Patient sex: M
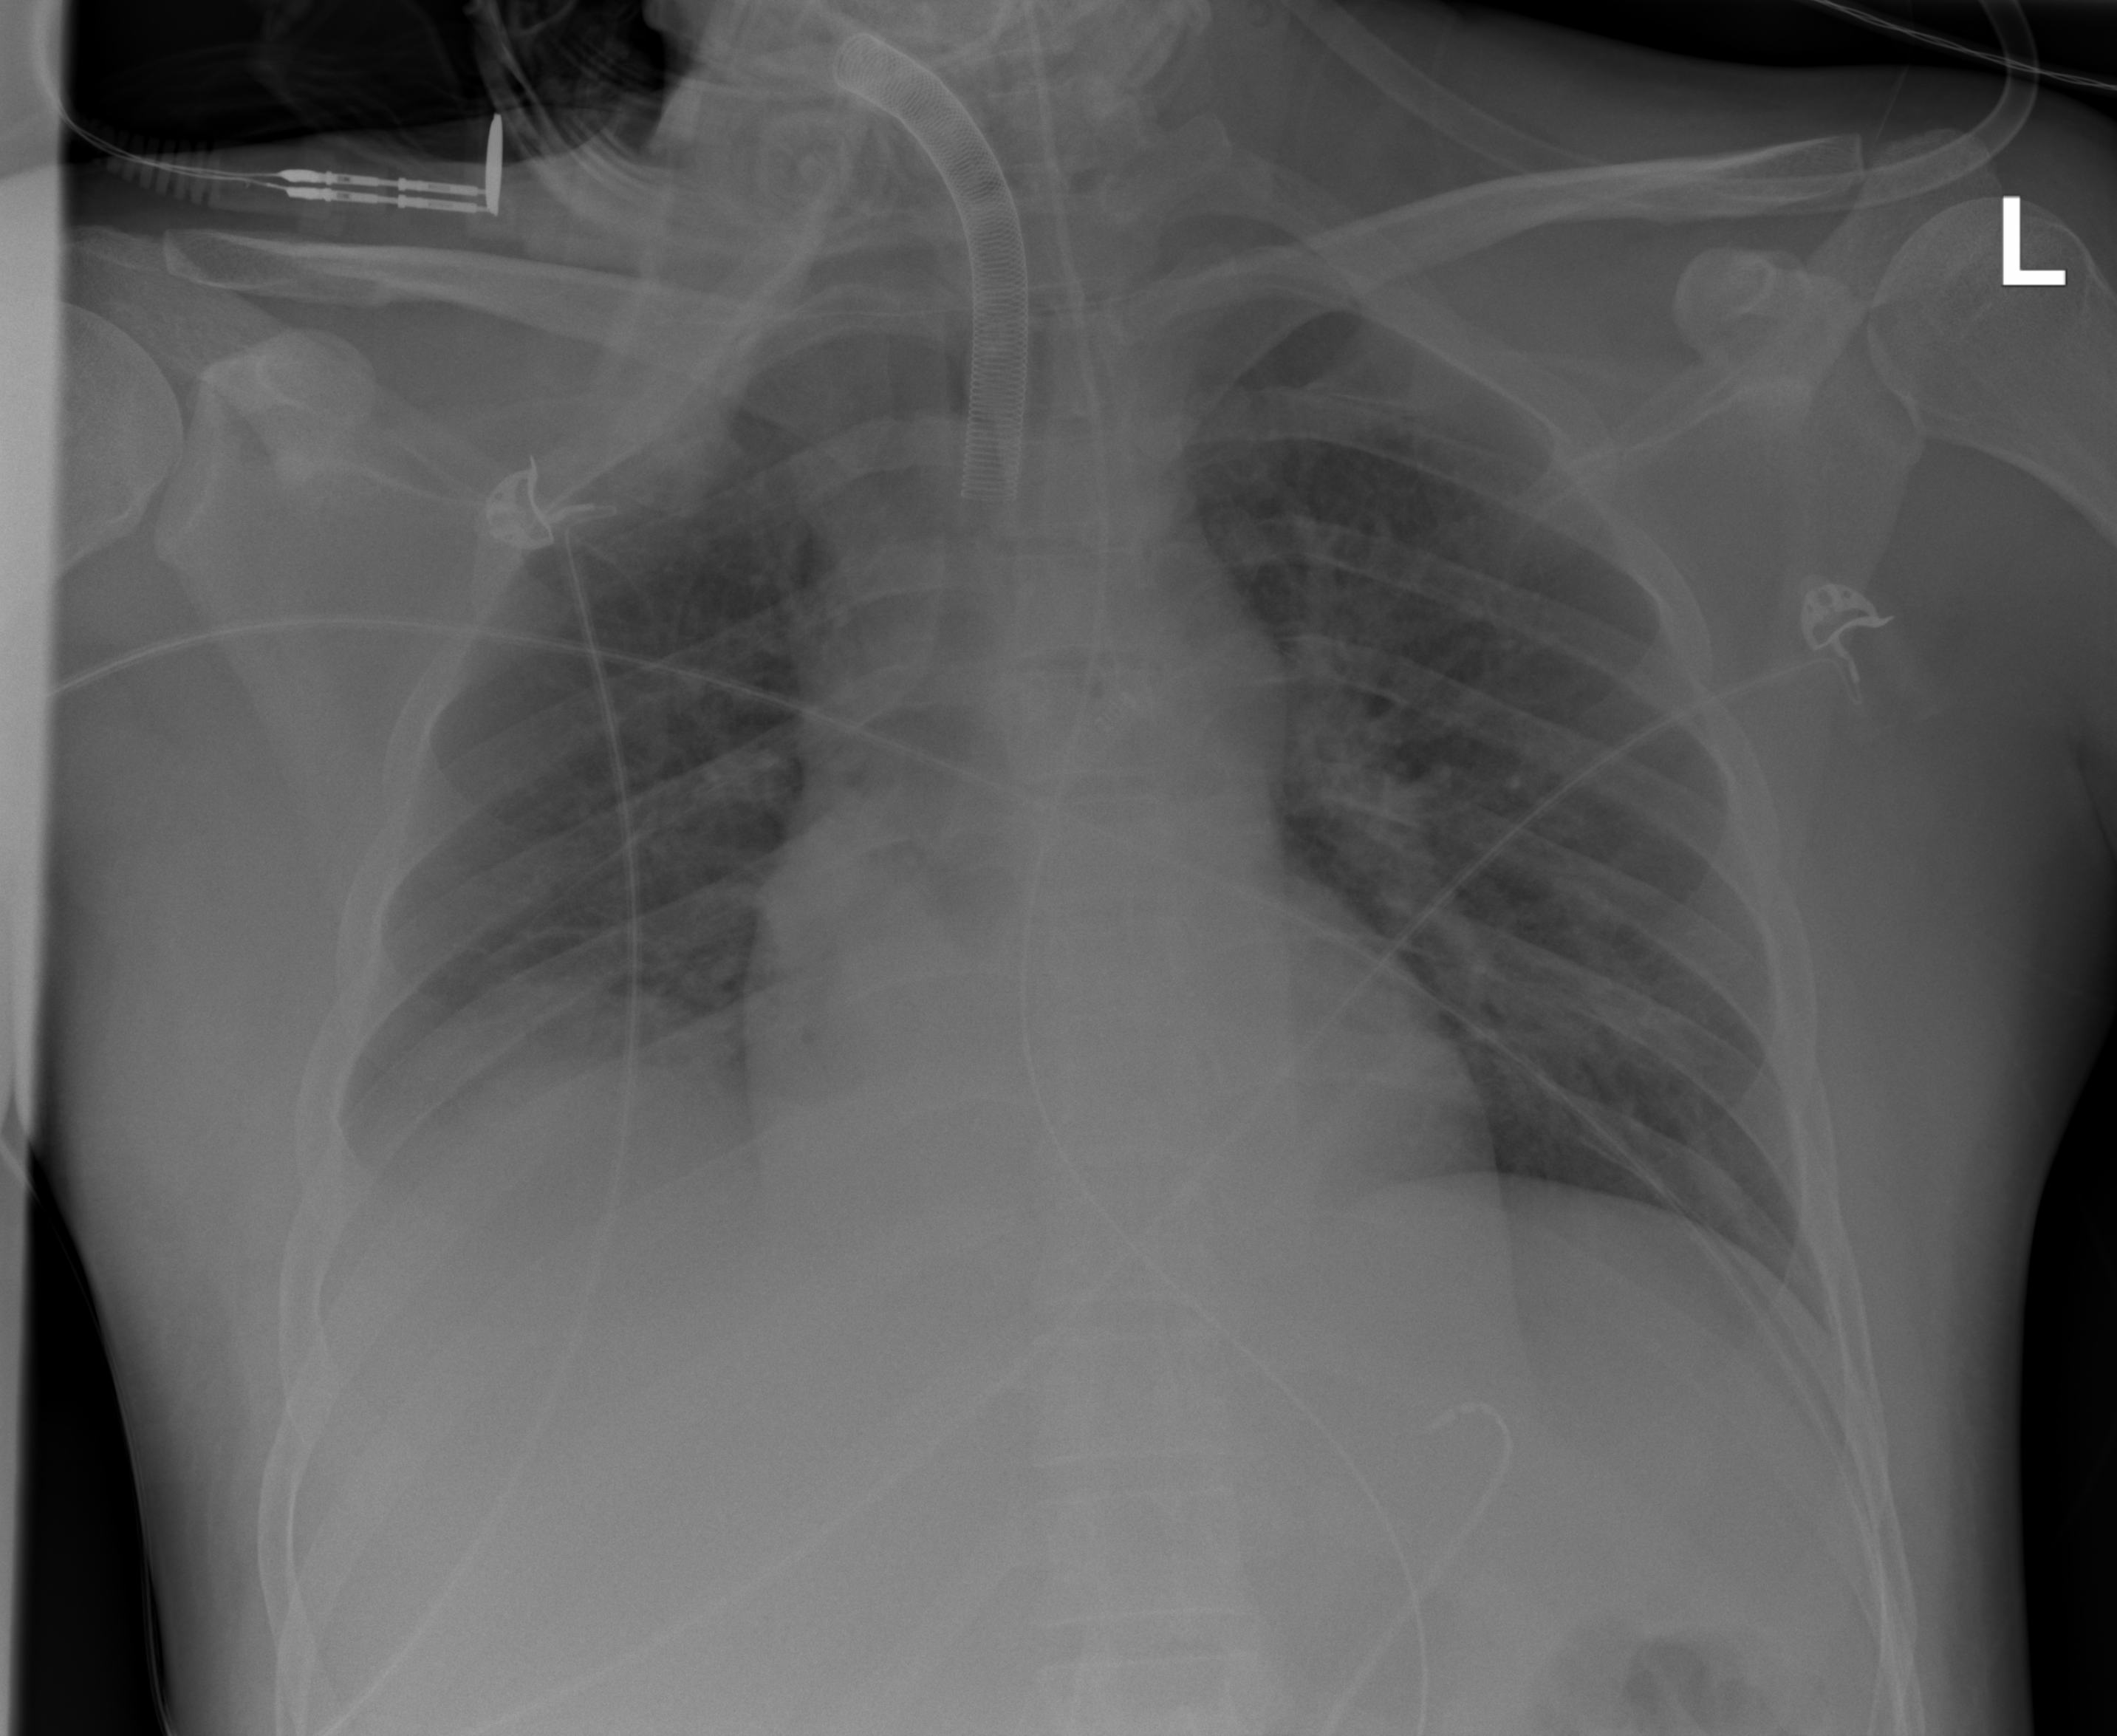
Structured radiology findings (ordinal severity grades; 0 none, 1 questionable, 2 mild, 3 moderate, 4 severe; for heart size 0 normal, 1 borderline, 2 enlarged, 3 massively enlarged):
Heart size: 0
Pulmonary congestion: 2
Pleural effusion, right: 2
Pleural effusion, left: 0
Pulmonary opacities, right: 2
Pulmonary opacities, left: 0
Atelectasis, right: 2
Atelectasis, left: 2